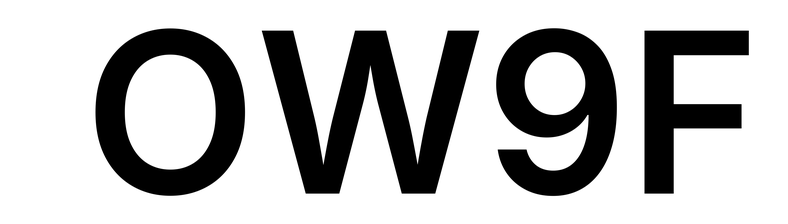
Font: Inter_SemiBold